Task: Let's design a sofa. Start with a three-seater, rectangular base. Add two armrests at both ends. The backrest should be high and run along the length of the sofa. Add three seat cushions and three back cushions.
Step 359:
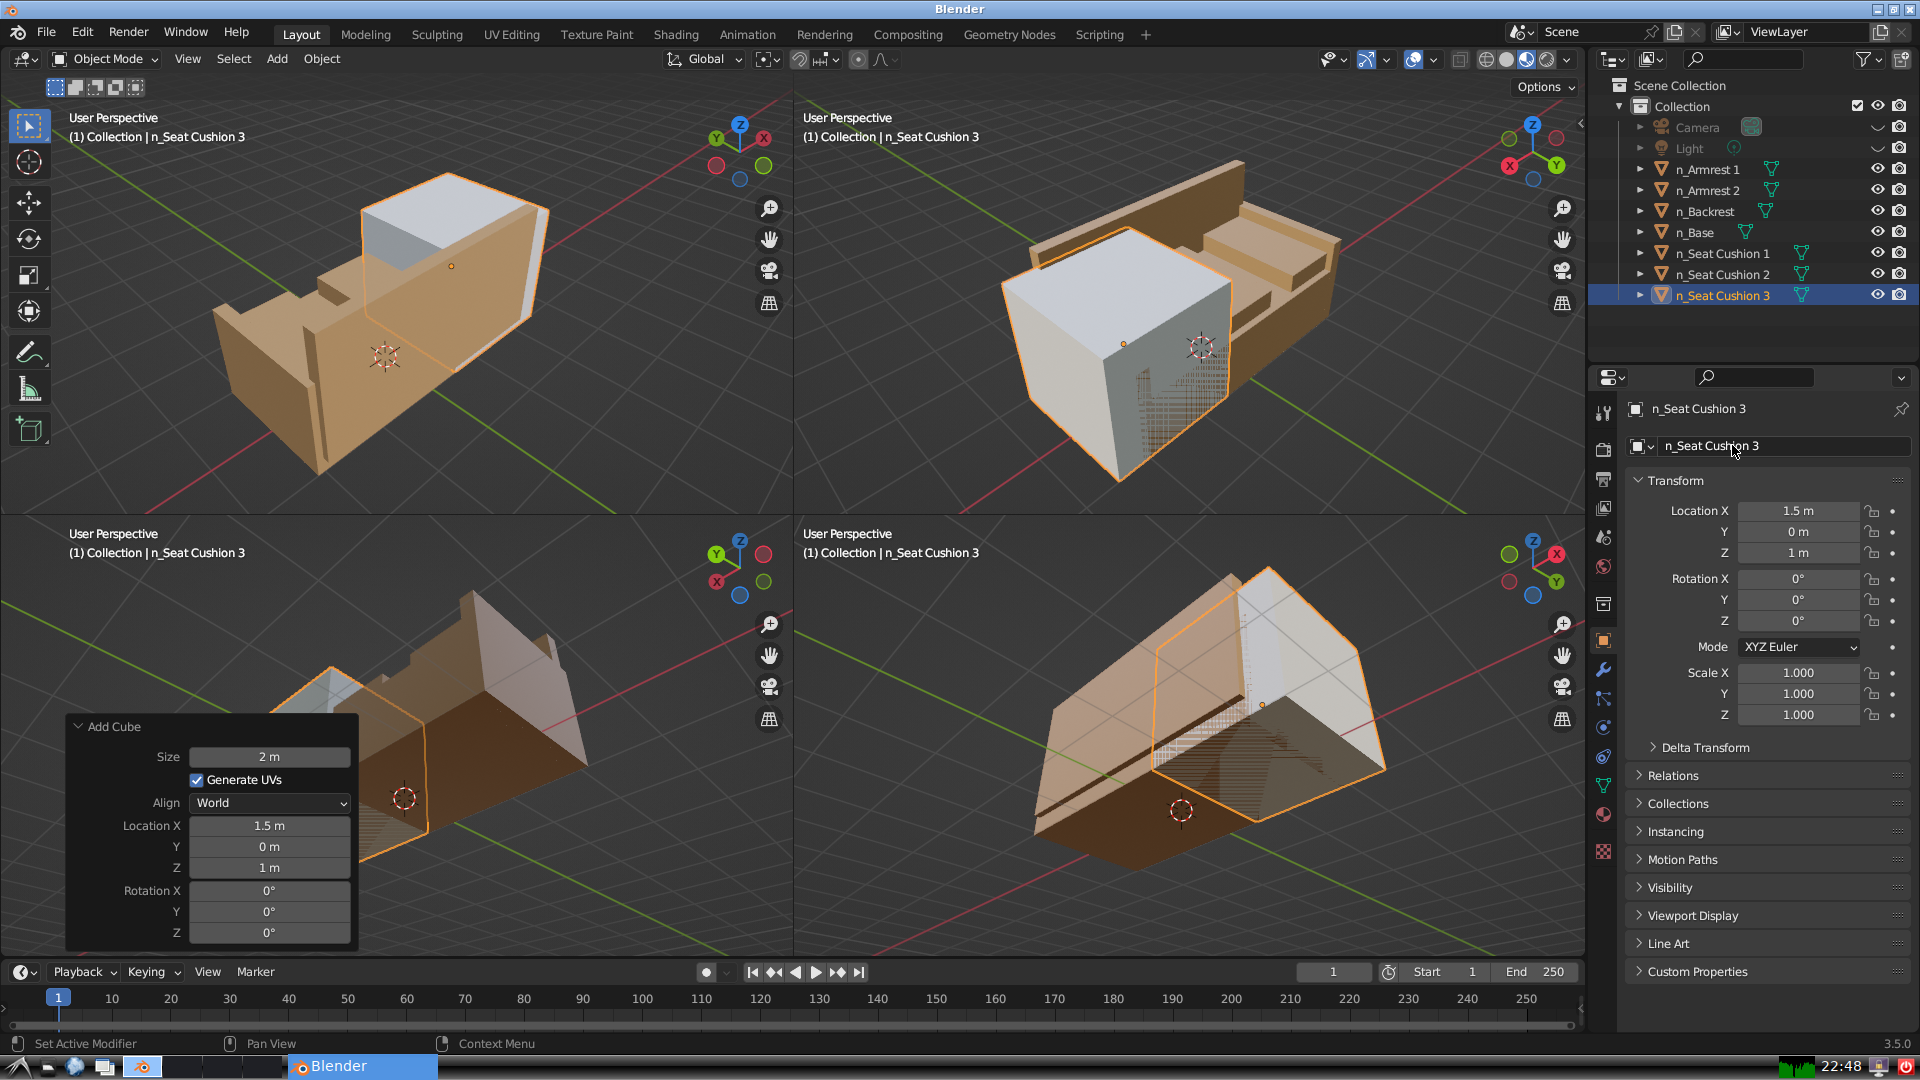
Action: {"mouse_move": [1797, 672]}